Question: I have the following query:
'''
-- Compare current period to historical data
select Name ,
avg(TimeProcessing + TimeRendering + TimeDataRetrieval) / 1000 as 'Current Month' ,
isnull(count(TimeProcessing), 0) as 'Sample' ,
min(l2.[Avg_Exec_Time_Previous_Month]) as 'Previous Month' ,
isnull(min(l2.[Executions_Last_Month]), 0) as 'Sample' ,
min(l3.[Avg_Exec_Time_Two_Months_Ago]) as 'Two Months ago' ,
isnull(min(l3.[Executions_Two_Months_Ago]), 0) as 'Sample'
from marlin.report_execution_log l
inner join marlin.report_catalog c on l.ReportID = c.ItemID
left outer join (
select
l2.ReportID ,
(
avg(l2.TimeProcessing + l2.TimeRendering
+ l2.TimeDataRetrieval) / 1000
) as 'Avg_Exec_Time_Previous_Month' ,
count(l2.TimeProcessing) as 'Executions_Last_Month'
from
marlin.report_execution_log l2
where
TimeEnd between dateadd(MONTH, -2, getdate())
and dateadd(MONTH, -1, getdate())
group by
l2.ReportID
) l2 on l.ReportID = l2.ReportID
left outer join (
select
l3.ReportID ,
(
avg(l3.TimeProcessing + l3.TimeRendering + l3.TimeDataRetrieval) / 1000
) as 'Avg_Exec_Time_Two_Months_Ago' ,
count(l3.TimeProcessing) as 'Executions_Two_Months_Ago'
from
marlin.report_execution_log l3
where
TimeEnd between dateadd(MONTH, -3, getdate())
and dateadd(MONTH, -2, getdate())
group by
l3.ReportID
) l3 on l.ReportID = l3.ReportID
group by l.ReportID ,
Name
order by 2 desc
'''
Which brings up the following results:

Unfortunately one our reports changed names throughout the month and subsequently I need to merge these two rows. Is this possible? How can I merge two rows? For example, how could I have the first and second row show additive results using the first rows report name?
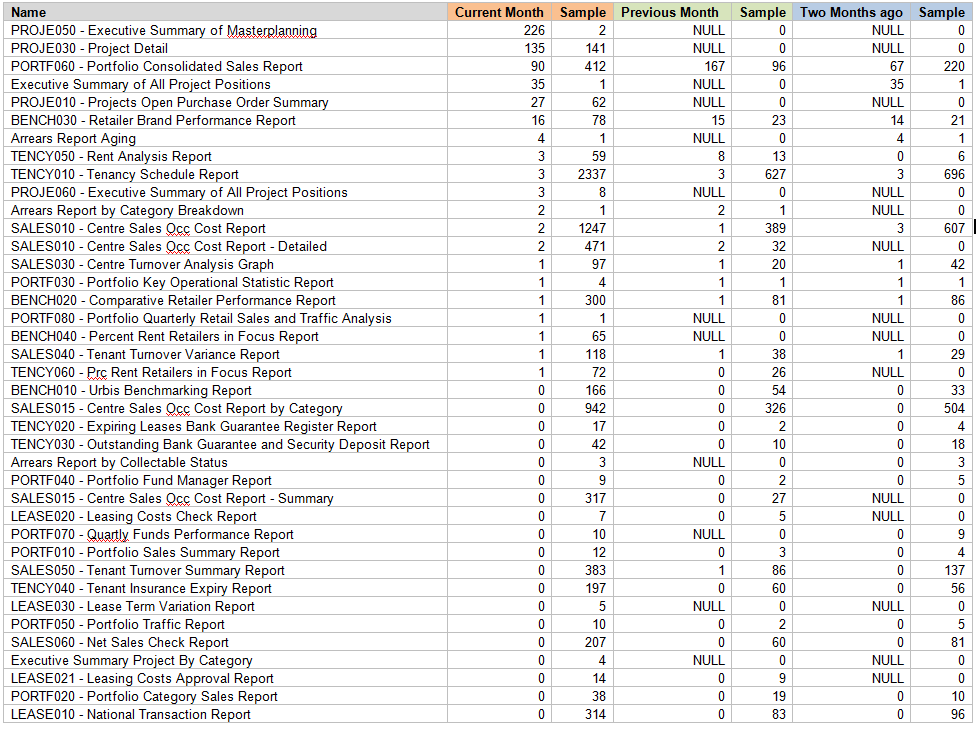
Answer: If I understood it well you just need a case statement in your select and in your group by.. something like
'''
select case when Name = 'Project1' then 'Project1'
when Name = 'Project2' then 'Project1'
else Name
end as NAME
.......
group by case when Name = 'Project1' then 'Project1'
when Name = 'Project2' then 'Project1'
else Name
end
'''
if your case is that now is Project 1 and one month ago was Project 2, you may need to add the date in the case statement (just in case)
'''
select case when Name = 'Project1' and TimeEnd = getdate() then 'Project1'
when Name = 'Project2' and TimeEnd = dateadd(MONTH, -1, getdate()) then 'Project1'
else Name
end as NAME
.......
group by case when Name = 'Project1' and TimeEnd = getdate() then 'Project1'
when Name = 'Project2' and TimeEnd = dateadd(MONTH, -1, getdate()) then 'Project1'
else Name
end
'''
That's the idea.
I think you have an option if they get repeated but I dont really like it at all
'''
SELECT NAME, AVG(Current Month) as Current Month, count(Sample) as Sample, min(Previous Month) as Previous Month, min(Sample2) as Sample2, min(Two Months ago) as Two Months ago,
min(Sample3) as Sample3
FROM
(
select Name ,
avg(TimeProcessing + TimeRendering + TimeDataRetrieval) / 1000 as 'Current Month' ,
isnull(count(TimeProcessing), 0) as 'Sample' ,
min(l2.[Avg_Exec_Time_Previous_Month]) as 'Previous Month' ,
isnull(min(l2.[Executions_Last_Month]), 0) as 'Sample2' ,
min(l3.[Avg_Exec_Time_Two_Months_Ago]) as 'Two Months ago' ,
isnull(min(l3.[Executions_Two_Months_Ago]), 0) as 'Sample3'
from marlin.report_execution_log l
inner join marlin.report_catalog c on l.ReportID = c.ItemID
left outer join (
select
l2.ReportID ,
(
avg(l2.TimeProcessing + l2.TimeRendering
+ l2.TimeDataRetrieval) / 1000
) as 'Avg_Exec_Time_Previous_Month' ,
count(l2.TimeProcessing) as 'Executions_Last_Month'
from
marlin.report_execution_log l2
where
TimeEnd between dateadd(MONTH, -2, getdate())
and dateadd(MONTH, -1, getdate())
group by
l2.ReportID
) l2 on l.ReportID = l2.ReportID
left outer join (
select
l3.ReportID ,
(
avg(l3.TimeProcessing + l3.TimeRendering + l3.TimeDataRetrieval) / 1000
) as 'Avg_Exec_Time_Two_Months_Ago' ,
count(l3.TimeProcessing) as 'Executions_Two_Months_Ago'
from
marlin.report_execution_log l3
where
TimeEnd between dateadd(MONTH, -3, getdate())
and dateadd(MONTH, -2, getdate())
group by
l3.ReportID
) l3 on l.ReportID = l3.ReportID
group by l.ReportID ,
Name
)
group by Name
order by 2 desc
'''